Шахматная доска $8 \times 8$ сделана из двух видов пластинок, плохо проводящих ток. Единственными хорошо проводящими элементами в этой конструкции являются две тонкие клеммные колодки. Они расположены по одной на каждом конце доски (но не показаны на рисунке). Толщина пластинок $t$ много меньше размера доски $L$.
Проводимость светлых квадратов равна $\sigma_1$, а темных - $\sigma_2$. Найдите суммарный ток, протекающий через шахматную доску, если на клеммы подаётся напряжение $V$.
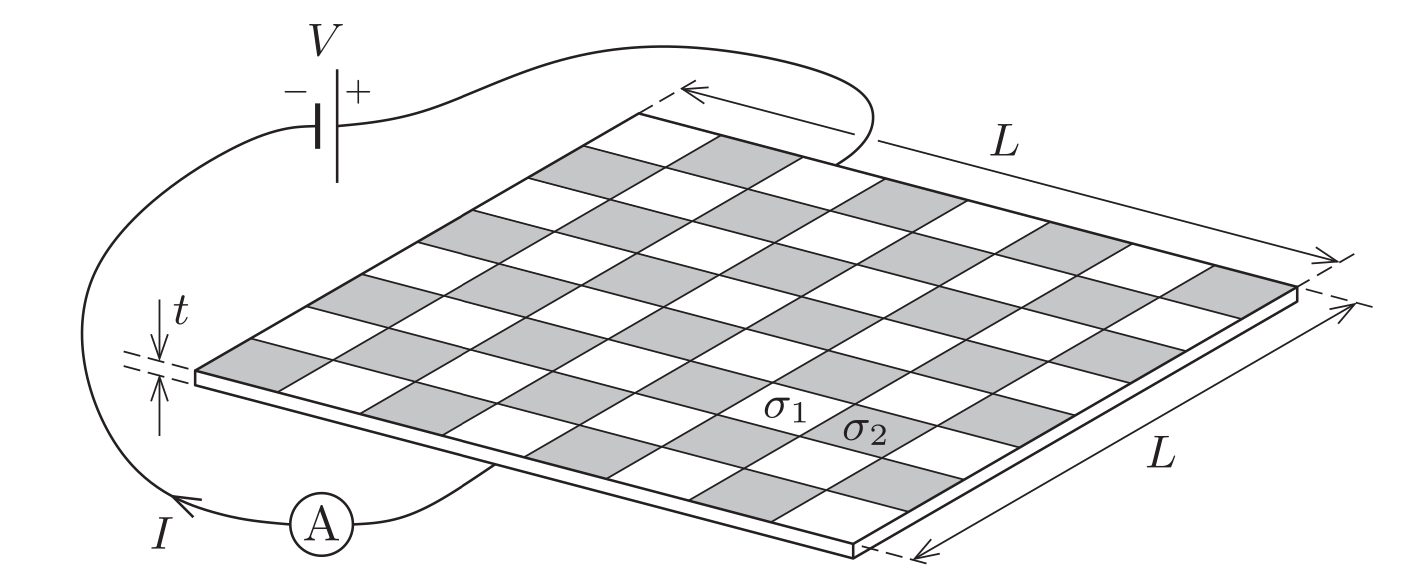
Ответ: $I = Vt\sqrt{\sigma_1\sigma_2}$
Темы:
T, ★★, Потенциал, Электромагнетизм, Закон Ома в дифференциальной форме, 200 задач